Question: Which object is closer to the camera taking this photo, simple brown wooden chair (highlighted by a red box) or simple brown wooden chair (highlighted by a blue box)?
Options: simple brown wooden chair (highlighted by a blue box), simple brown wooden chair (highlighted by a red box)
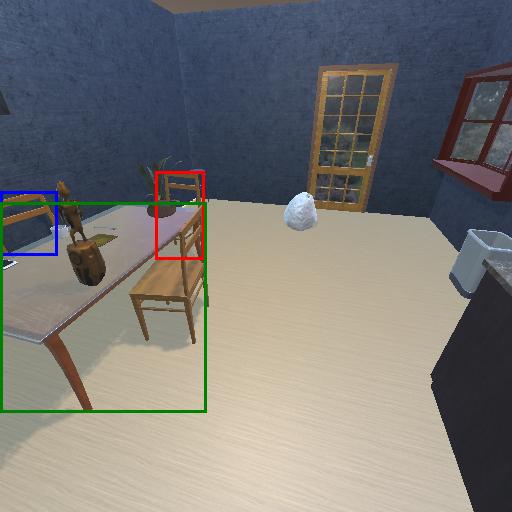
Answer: simple brown wooden chair (highlighted by a blue box)